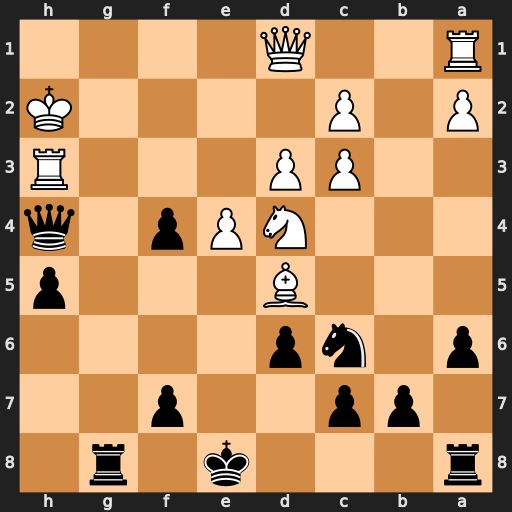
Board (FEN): r3k1r1/1pp2p2/p1np4/3B3p/3NPp1q/2PP3R/P1P4K/R2Q4
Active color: b
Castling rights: q
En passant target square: -
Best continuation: Qf2+ Kh1 Qg2#